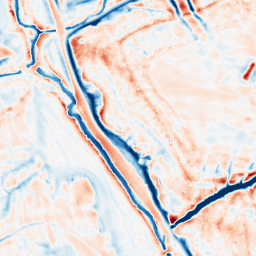
Category: edge_preserving
Decomposition family: bilateral
Decomposition parameters: d: 21
sigma_color: 25
sigma_space: 50
Upsampling method: bilinear
Upsampling parameters: scale: 8
Upsampling scale: 8